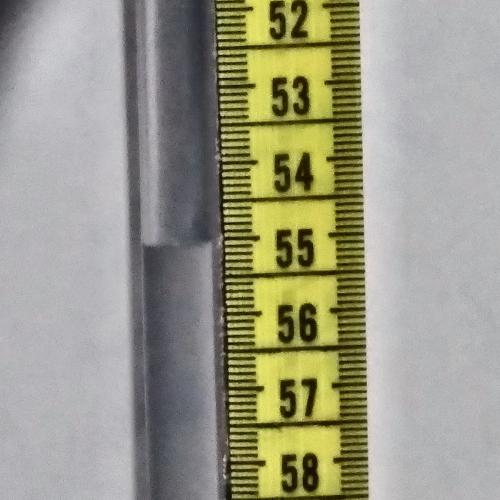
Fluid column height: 55.0 cm